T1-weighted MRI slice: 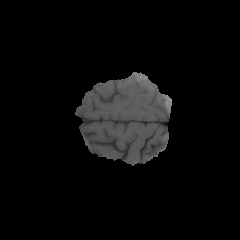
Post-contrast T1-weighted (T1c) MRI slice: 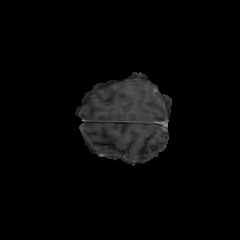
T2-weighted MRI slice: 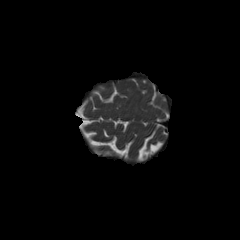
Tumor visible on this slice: no